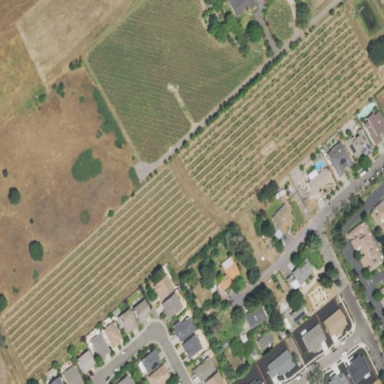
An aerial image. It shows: Vineyard growing wine grapes.